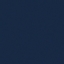
Land use / land cover: SeaLake